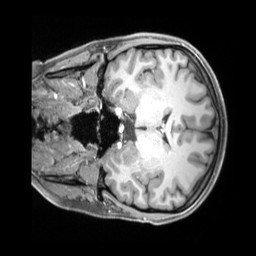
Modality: T1w
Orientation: coronal
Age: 22
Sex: female
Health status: ill
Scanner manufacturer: siemens
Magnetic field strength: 3 T
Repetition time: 2.2 s
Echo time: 0.00218 s